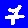
Digit: 7